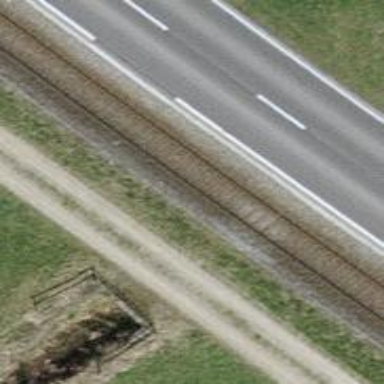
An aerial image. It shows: Single-track electrified railway with contact line.